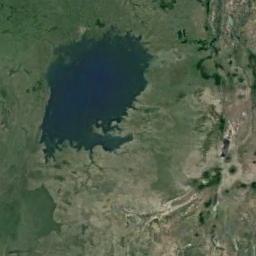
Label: lake